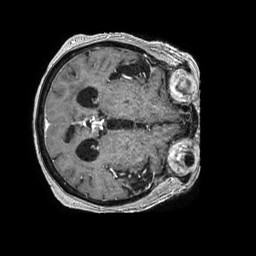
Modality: T1w
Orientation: axial
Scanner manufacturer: philips
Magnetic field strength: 1.5 T
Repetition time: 0.007603 s
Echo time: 0.003455 s